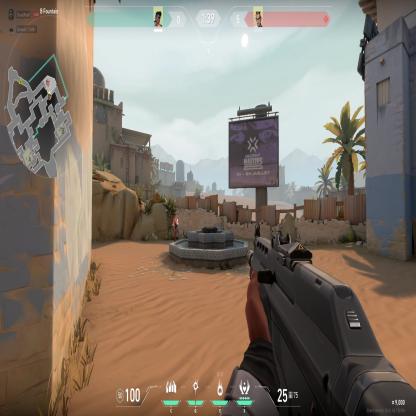
Label: enemy